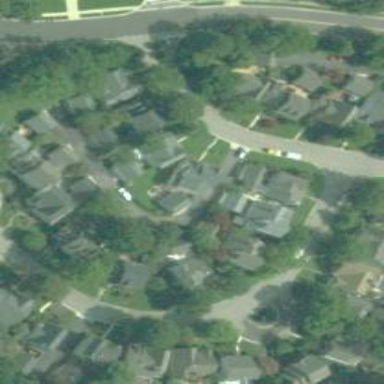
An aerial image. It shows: Alley classified as service road.